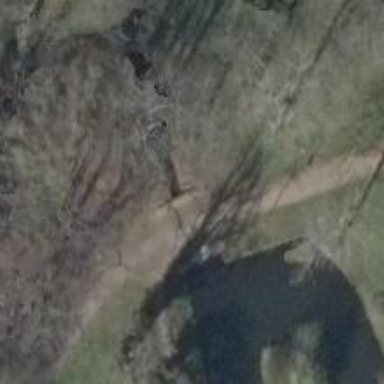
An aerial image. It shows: Path on compacted surface that crosses over bridge.